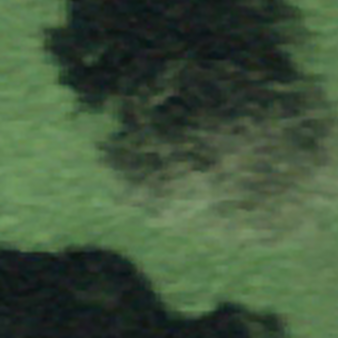
Label: other